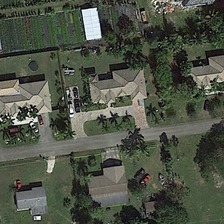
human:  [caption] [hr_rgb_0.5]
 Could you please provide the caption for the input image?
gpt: a road traverses the residential which includes somme trees .

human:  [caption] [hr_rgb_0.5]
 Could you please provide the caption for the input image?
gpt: several houses are scattered sporadically in this neighborhood with a road passing by .

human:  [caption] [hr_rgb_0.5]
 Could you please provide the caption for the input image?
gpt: there are several houses with some coconut trees and other trees on the grass .

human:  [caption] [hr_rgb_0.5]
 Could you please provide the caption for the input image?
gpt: there are several houses with some coconut trees and other trees on the grass .

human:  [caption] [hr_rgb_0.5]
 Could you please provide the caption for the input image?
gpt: some buildings and many green plants are in a medium residential area .